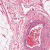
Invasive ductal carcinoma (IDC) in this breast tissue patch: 0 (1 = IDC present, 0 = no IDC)